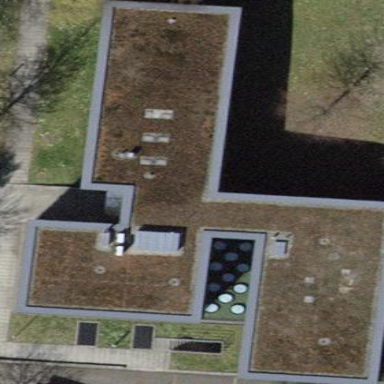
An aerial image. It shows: Commercial building with flat roof.